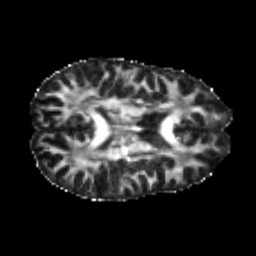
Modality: FA
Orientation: axial
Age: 25
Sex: female
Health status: healthy
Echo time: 0.074 s